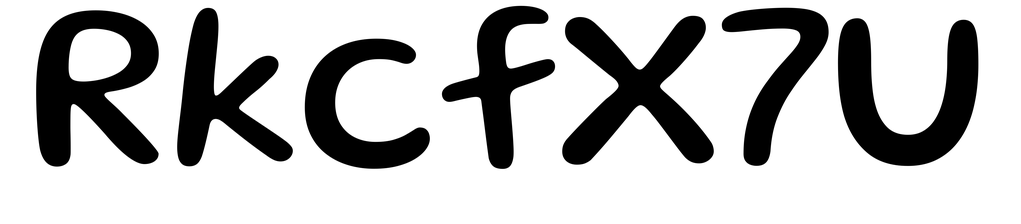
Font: Gluten_Regular